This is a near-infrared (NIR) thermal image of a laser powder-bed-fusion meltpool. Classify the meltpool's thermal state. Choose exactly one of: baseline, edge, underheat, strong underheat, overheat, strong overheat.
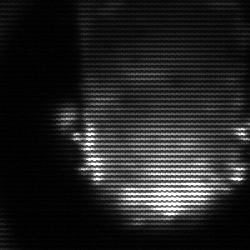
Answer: baseline